Question: Now this is totally strange, seems like the ::CreateCaret is somehow interpreting the colors of the bitmap wrong, when I use RGB ( 255,255,255 ) the resultant caret is of black color, and when I use RGB ( 53,53,52 ) the resultant caret if of RGB ( 253,253, 252 ) and if I use RGB ( 0,0,0 ) for the bitmap then the caret doesn't show up atall.
---
I am trying to create a custom caret, based on a bitmap, for an application.
The ::CreateCaret creates the caret of the correct size, that is, the size of the bitmap, but it doesn't shows the bitmap, instead I get a black caret of the bitmap size. I have checked with ResourceHacker, the bitmap is getting loaded in the exe.
What could be wrong ? I am following this <URL> on microsoft website.
I am working in windows 7.
Here is a screeshot :

here is my code :
resource.rc
'''
#include <windows.h>
#include "resource.h"
IDB_CARET BITMAP DISCARDABLE "caret.bmp"
'''
resource.h
'''
#define IDB_CARET 201
'''
main.cpp
'''
#include <windows.h>
#include "resource.h"
HINSTANCE hInstance;
HBITMAP caret;
/* Declare Windows procedure */
LRESULT CALLBACK WindowProcedure (HWND, UINT, WPARAM, LPARAM);
/* Make the class name into a global variable */
char szClassName[ ] = "WindowsApp";
int WINAPI WinMain (HINSTANCE hThisInstance,
HINSTANCE hPrevInstance,
LPSTR lpszArgument,
int nFunsterStil)
{
HWND hwnd; /* This is the handle for our window */
MSG messages; /* Here messages to the application are saved */
WNDCLASSEX wincl; /* Data structure for the windowclass */
hInstance = hThisInstance;
/* The Window structure */
wincl.hInstance = hThisInstance;
wincl.lpszClassName = szClassName;
wincl.lpfnWndProc = WindowProcedure; /* This function is called by windows */
wincl.style = CS_DBLCLKS; /* Catch double-clicks */
wincl.cbSize = sizeof (WNDCLASSEX);
/* Use default icon and mouse-pointer */
wincl.hIcon = LoadIcon (NULL, IDI_APPLICATION);
wincl.hIconSm = LoadIcon (NULL, IDI_APPLICATION);
wincl.hCursor = LoadCursor (NULL, IDC_ARROW);
wincl.lpszMenuName = NULL; /* No menu */
wincl.cbClsExtra = 0; /* No extra bytes after the window class */
wincl.cbWndExtra = 0; /* structure or the window instance */
/* Use Windows's default color as the background of the window */
wincl.hbrBackground = (HBRUSH) COLOR_BACKGROUND;
/* Register the window class, and if it fails quit the program */
if (!RegisterClassEx (&wincl))
return 0;
/* The class is registered, let's create the program*/
hwnd = CreateWindowEx (
0, /* Extended possibilites for variation */
szClassName, /* Classname */
"Windows App", /* Title Text */
WS_OVERLAPPEDWINDOW, /* default window */
CW_USEDEFAULT, /* Windows decides the position */
CW_USEDEFAULT, /* where the window ends up on the screen */
544, /* The programs width */
375, /* and height in pixels */
HWND_DESKTOP, /* The window is a child-window to desktop */
NULL, /* No menu */
hThisInstance, /* Program Instance handler */
NULL /* No Window Creation data */
);
/* Make the window visible on the screen */
ShowWindow (hwnd, nFunsterStil);
/* Run the message loop. It will run until GetMessage() returns 0 */
while (GetMessage (&messages, NULL, 0, 0))
{
/* Translate virtual-key messages into character messages */
TranslateMessage(&messages);
/* Send message to WindowProcedure */
DispatchMessage(&messages);
}
/* The program return-value is 0 - The value that PostQuitMessage() gave */
return messages.wParam;
}
/* This function is called by the Windows function DispatchMessage() */
LRESULT CALLBACK WindowProcedure (HWND hwnd, UINT message, WPARAM wParam, LPARAM lParam)
{
switch (message) /* handle the messages */
{
case WM_DESTROY:
::DestroyCaret ( );
PostQuitMessage (0); /* send a WM_QUIT to the message queue */
break;
case WM_CREATE:
{
caret = ::LoadBitmap ( hInstance, MAKEINTRESOURCE ( IDB_CARET ) );
if ( caret == NULL ) ::MessageBox ( 0, "LoadBitmap", "LoadBitmap", 0 );
}
break;
case WM_SETFOCUS:
{
if ( ::CreateCaret ( hwnd, caret, 0, 0 ) == 0 ) ::MessageBox ( 0, "CreateCaret", "CreateCaret", 0 );
if ( ::SetCaretPos ( 100, 100 ) == 0 ) ::MessageBox ( 0, "SetCaretPos", "SetCaretPos", 0 );
if ( ::ShowCaret ( hwnd ) == 0 ) ::MessageBox ( 0, "ShowCaret", "ShowCaret", 0 );
}
break;
case WM_KILLFOCUS:
{
if ( ::DestroyCaret ( ) == 0 ) ::MessageBox ( 0, "DestroyCaret", "DestroyCaret", 0 );
}
break;
default: /* for messages that we don't deal with */
return DefWindowProc (hwnd, message, wParam, lParam);
}
return 0;
}
'''
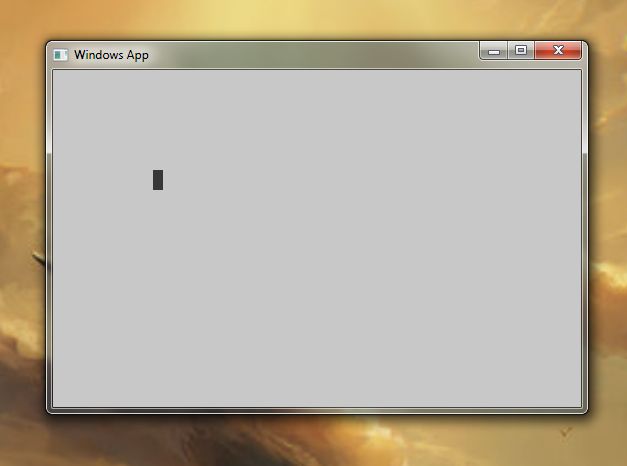
Answer: Allright, the problem is how the windows handle the caret color.
Basically, if the bitmap color is same as the background color of the client area of the concerned window then the resultant caret is of Black color, and if the bitmap color is inverse of the background color of the client area of the concerned window then the resultant caret is of White color. We can use the invert option of Photoshop to create a White Caret or can create the bitmap in memory.
The creation of caret with other then Black or White colors is more complicated, but the idea is same.
Ofcource if the background of the concerned window or the caret is not of a solid color then it become even more complicated.
---
Taken from : <URL>